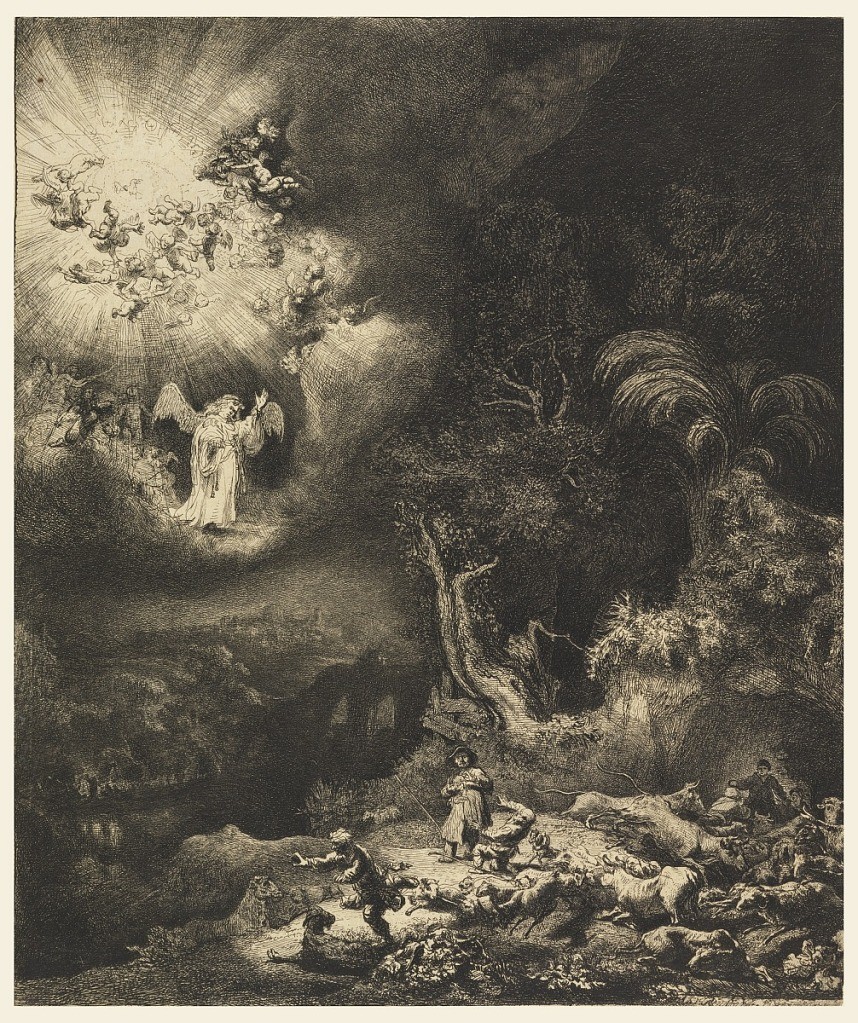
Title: The Angel Appearing to the Shepherds
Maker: Rembrandt Harmensz van Rijn, Dutch, 1606–1669
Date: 1634
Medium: Etching on laid paper
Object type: Print
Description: At upper left a winged angel stands on a cloud in a glory of light in which many winged cherubim fly about. At lower right, the light is reflected, revealing a group of frightened shepherds and their flock.  At left, a river and distant landscape elements are visible in shadows.  At right, trees are dramatically illuminated.